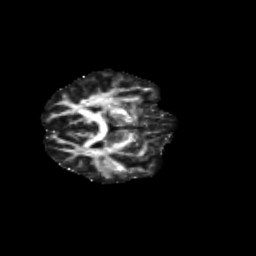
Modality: FA
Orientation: axial
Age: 53
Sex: female
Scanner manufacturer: siemens
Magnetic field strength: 3 T
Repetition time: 4.71 s
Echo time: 0.0906 s